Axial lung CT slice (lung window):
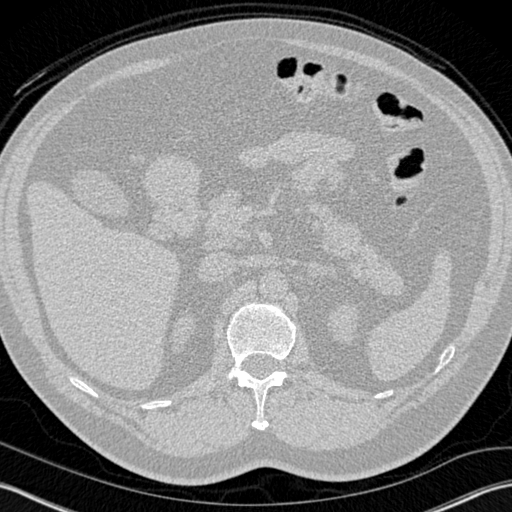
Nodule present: no